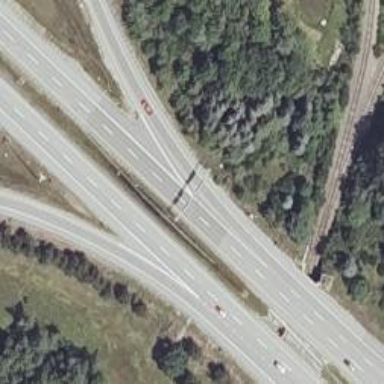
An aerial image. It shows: Asphalt motorway link.